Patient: sex F, age 71
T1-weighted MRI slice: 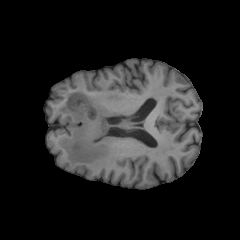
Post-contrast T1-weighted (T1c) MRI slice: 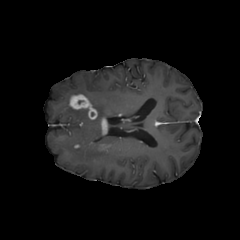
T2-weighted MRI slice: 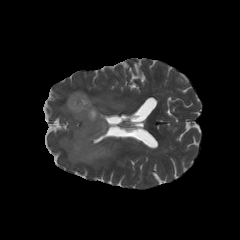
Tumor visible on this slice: yes
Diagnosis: Glioblastoma, IDH-wildtype
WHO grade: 4